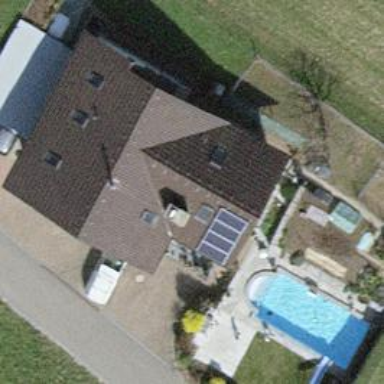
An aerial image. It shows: Small solar photovoltaic generator installed on roof.